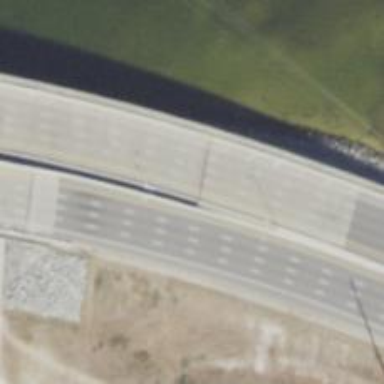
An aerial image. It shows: Asphalt trunk highway classified as expressway.